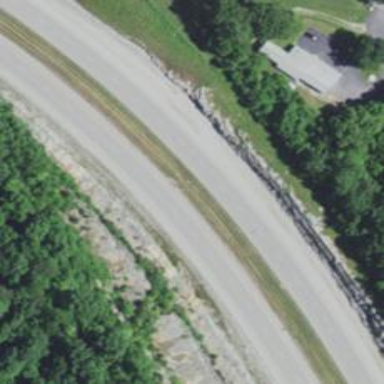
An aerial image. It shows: Trunk highway with expressway features.